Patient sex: M
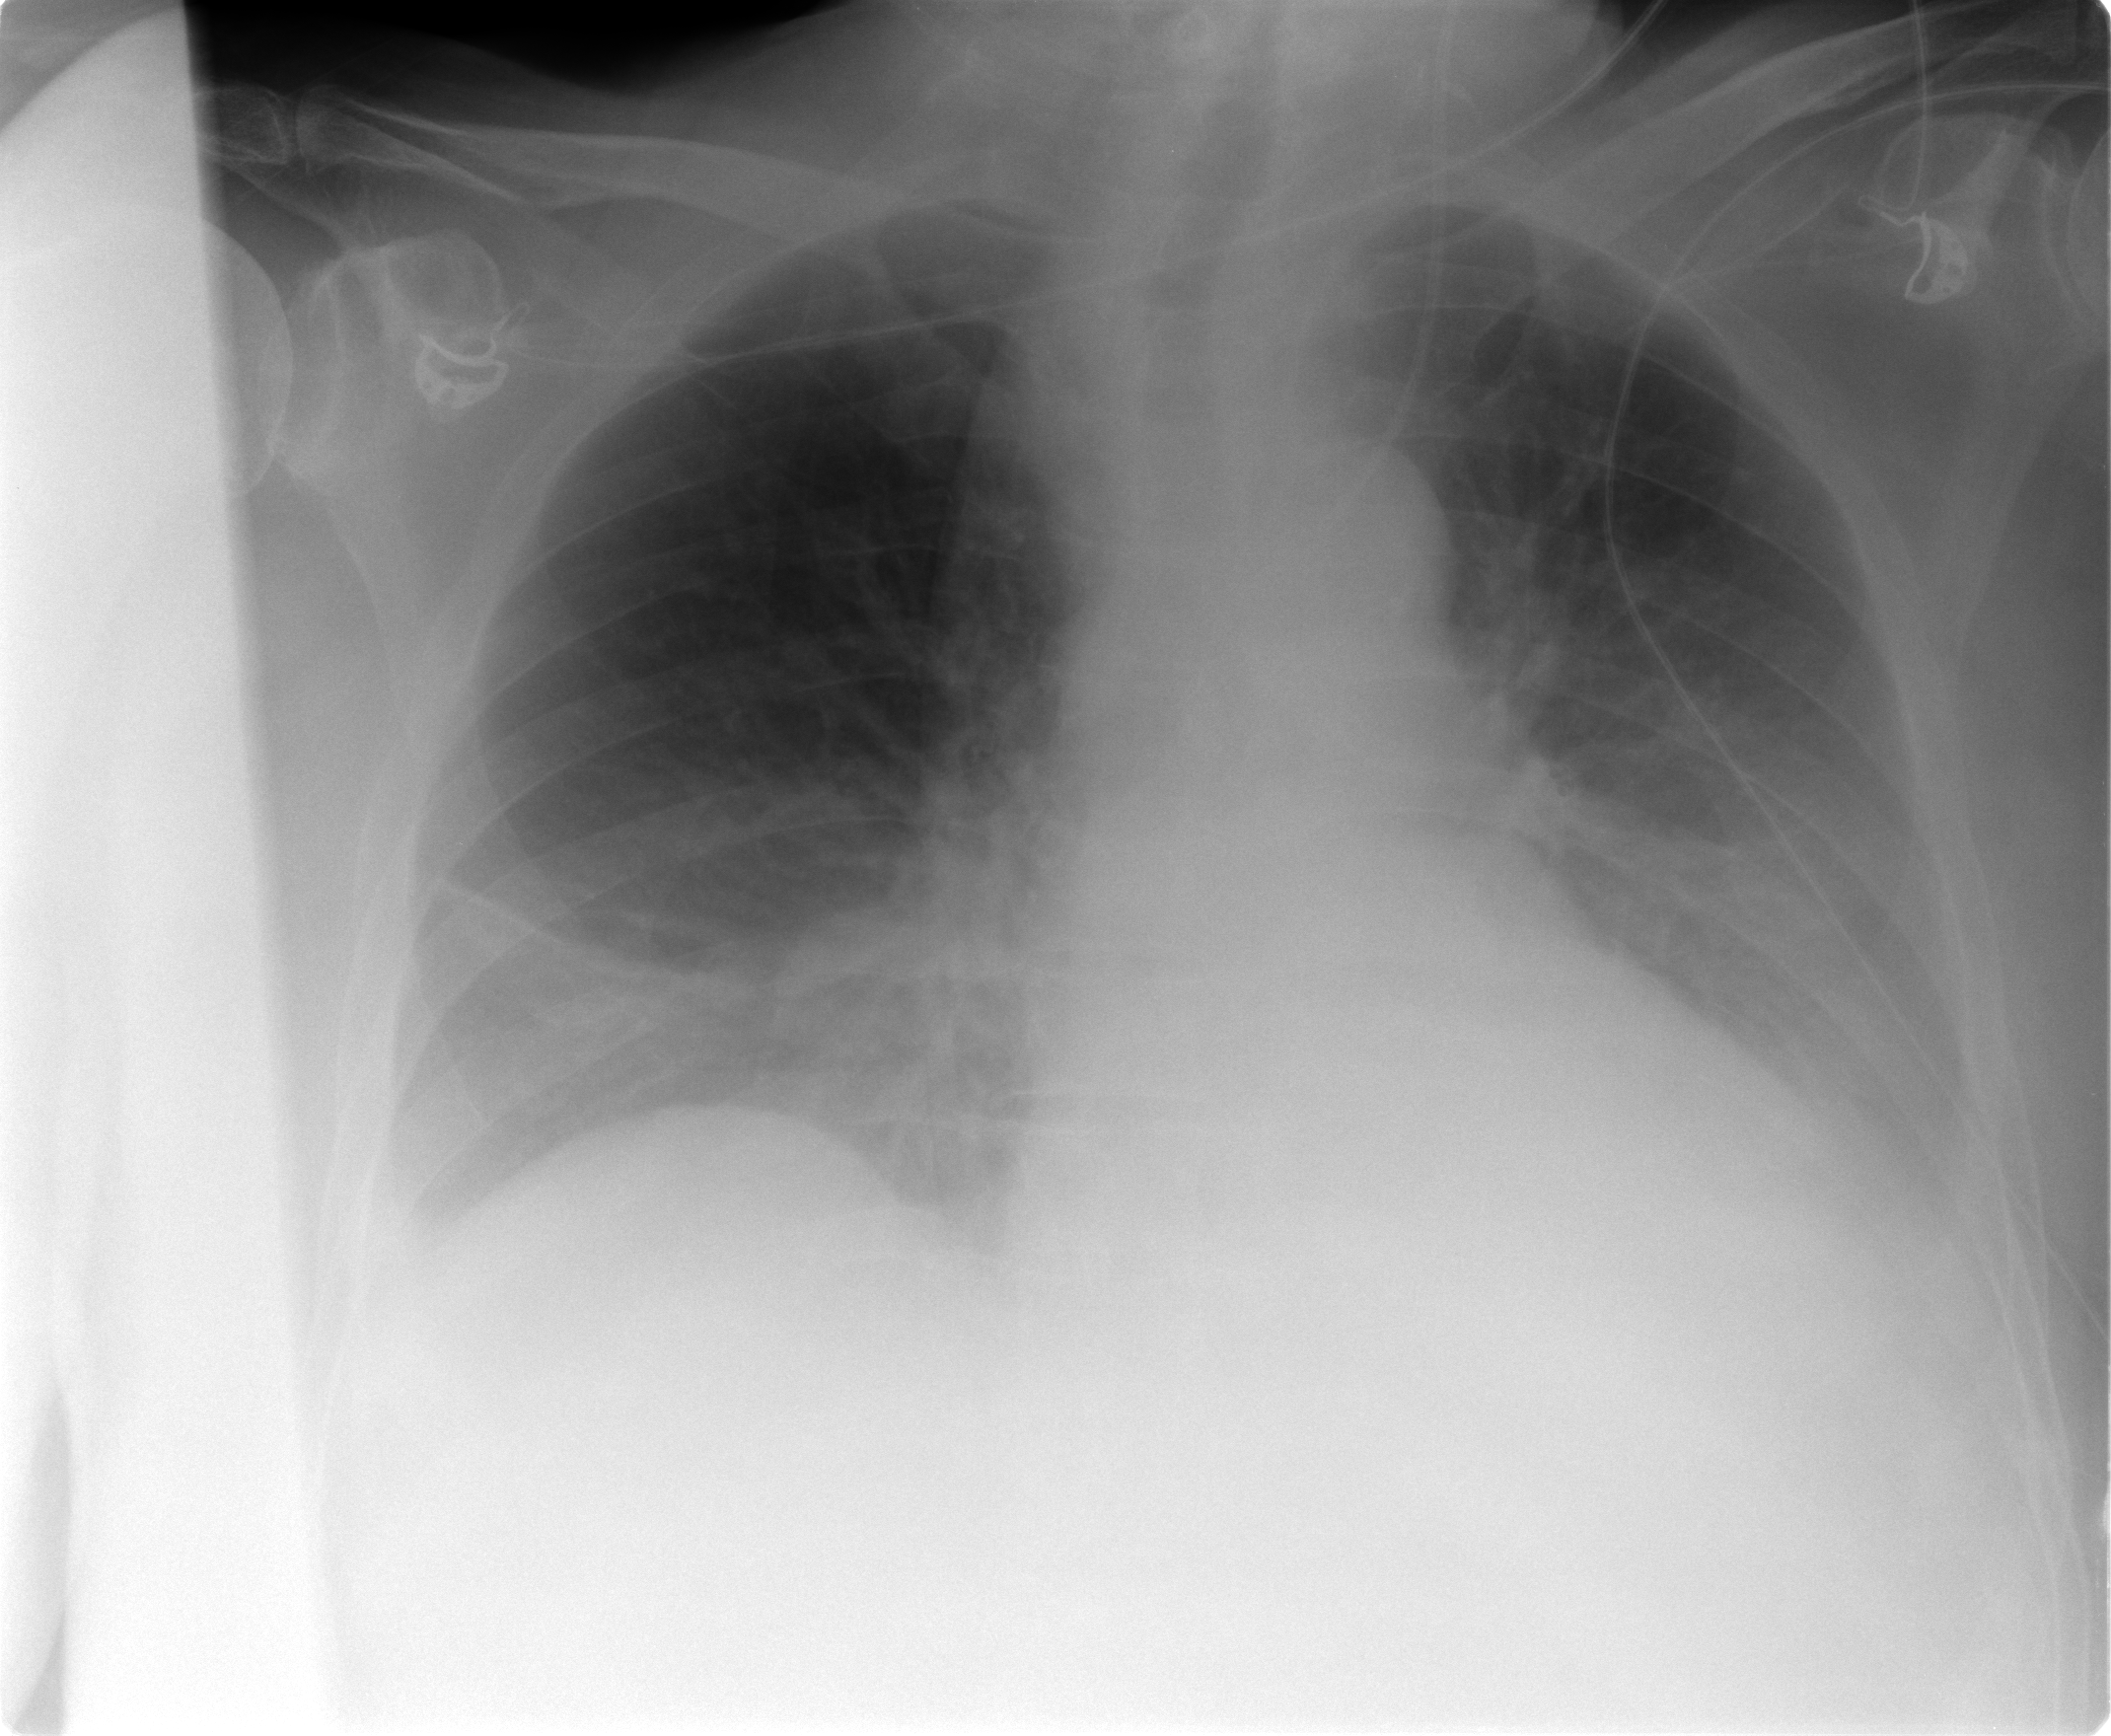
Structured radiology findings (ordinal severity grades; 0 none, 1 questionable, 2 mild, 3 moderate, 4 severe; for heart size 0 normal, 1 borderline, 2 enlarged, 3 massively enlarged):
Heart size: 2
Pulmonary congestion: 2
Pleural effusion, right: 1
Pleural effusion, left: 2
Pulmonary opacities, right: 0
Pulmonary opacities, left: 0
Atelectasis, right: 2
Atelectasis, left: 2